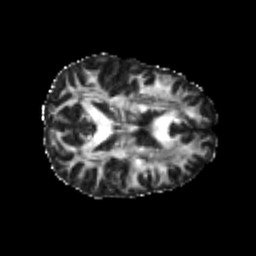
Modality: FA
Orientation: axial
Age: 25
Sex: female
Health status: healthy
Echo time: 0.074 s